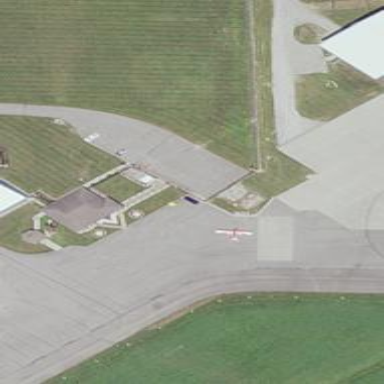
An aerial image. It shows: Apron at the airport.